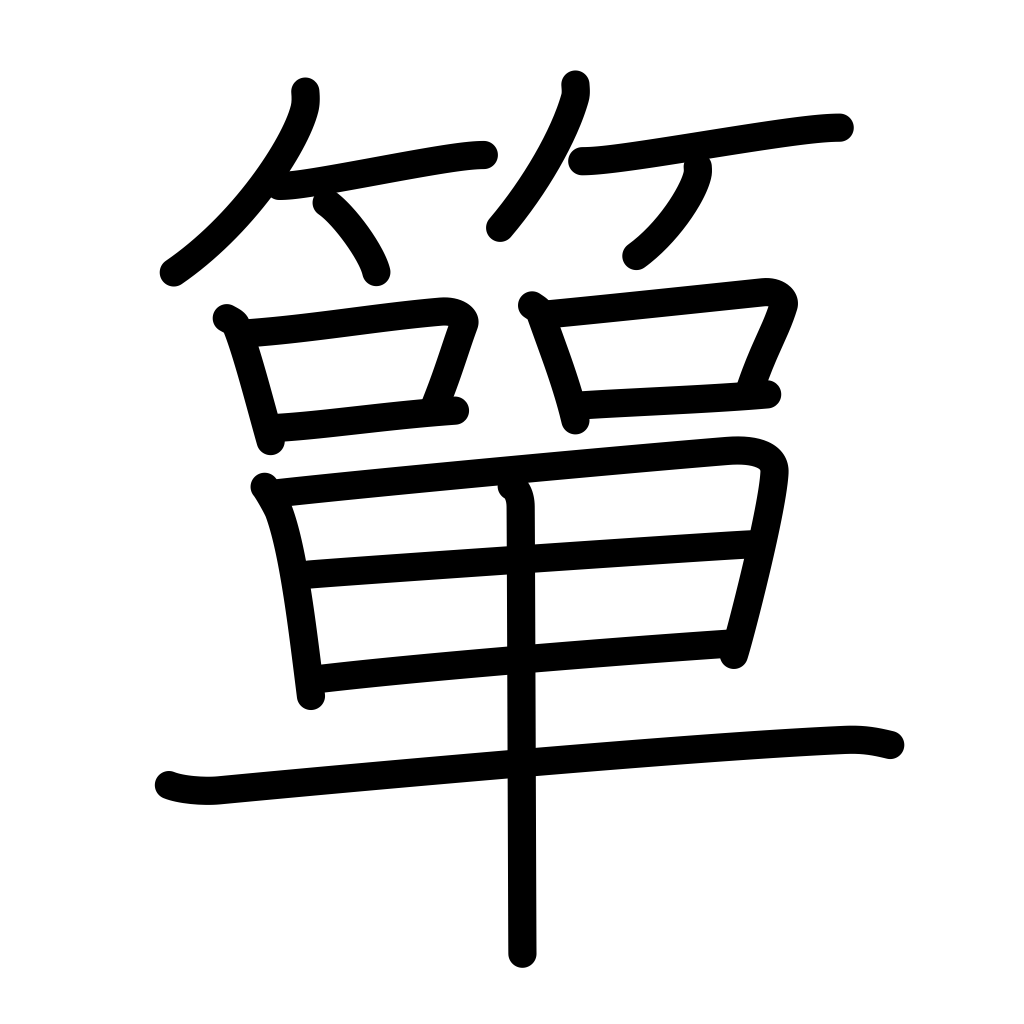
Meaning: small bamboo basket for holding